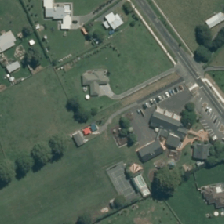
Land cover: urban_build_up